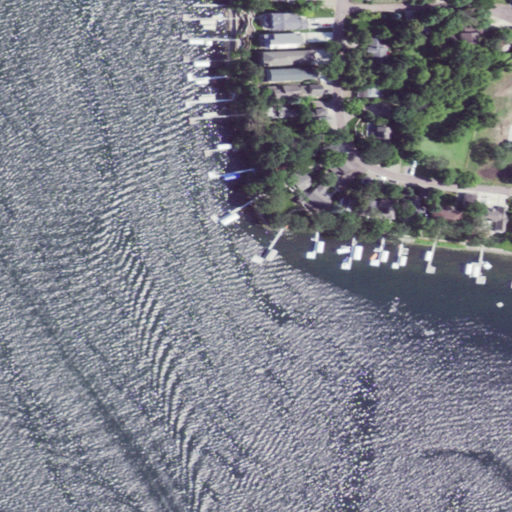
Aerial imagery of cape in Iowa named Atwell Point containing open water, low intensity development, herbaceous wetlands, medium intensity development, open development, and mixed forest